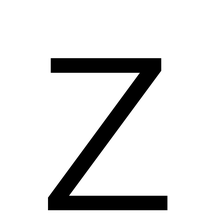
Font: Roboto_Light